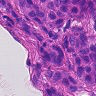
Metastatic tissue present: yes